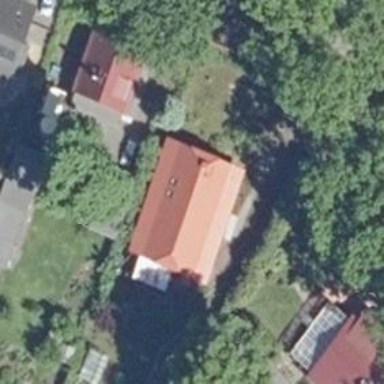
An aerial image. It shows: Detached building.